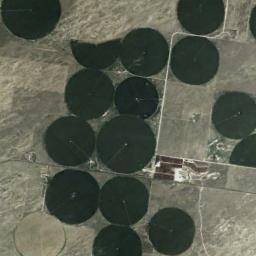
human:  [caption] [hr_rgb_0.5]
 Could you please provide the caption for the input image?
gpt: Some green circle farmland are in the bare land .

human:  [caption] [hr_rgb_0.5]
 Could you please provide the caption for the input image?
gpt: Dozens of circular farmland of mixed sizes of green and earthy yellow, With semicircles .

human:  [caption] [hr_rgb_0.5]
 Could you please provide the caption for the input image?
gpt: Three round fields are only half green .

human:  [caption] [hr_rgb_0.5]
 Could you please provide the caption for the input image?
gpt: Several dark green circular farmlands and a khaki circular farmlands are neatly arranged on the wasteland .

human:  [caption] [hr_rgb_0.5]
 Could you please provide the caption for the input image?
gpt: There are many green circular farmlands arranged neatly .